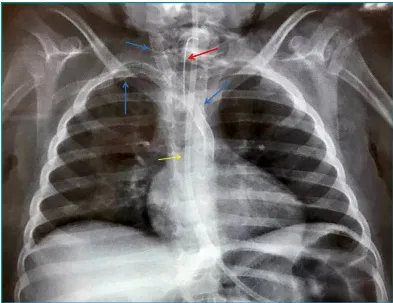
Thoracic radiography demonstrating the position of intra-arterial stents. Blue arrows: implanted polytetrafluoroethylene stents; red arrow: tracheostomy tube; yellow arrow: nasogastric tube.
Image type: radiology (x_ray)